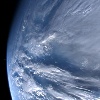
Label: cloud